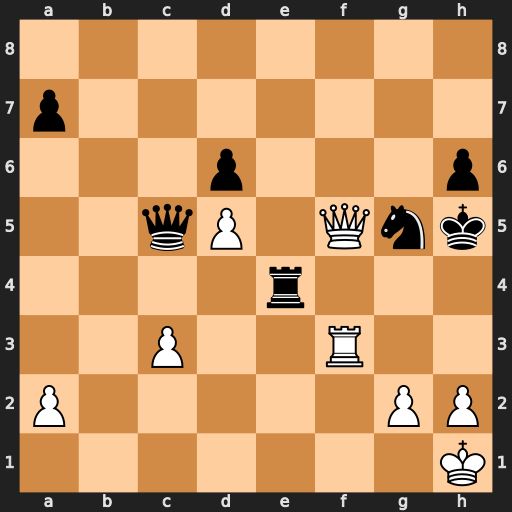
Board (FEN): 8/p7/3p3p/2qP1Qnk/4r3/2P2R2/P5PP/7K
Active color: w
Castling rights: -
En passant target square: -
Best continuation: Rh3+ Rh4 g4#